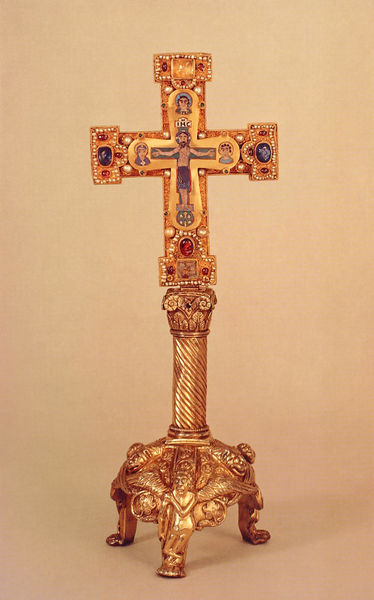
Titel: Das Welfenkreuz
Institution: Berlin, Staatliche Museen - Preußischer Kulturbesitz
Schlagwörter: blau, nackt, säule, rot, gold, edelsteine, perlen, figuren, bronze, kreuz, gewunden, kapitell, voluten, christus, mittelalter, ständer, maria, goldschmiedekunst, email, dreifuß, liturgie, rubin, romanisch, medaillons, steinschnitt, goldschmiedearbeit, treibarbeit, kruzifixus, altarkreuz, grubenschmelz, votragekreuz, romanisich